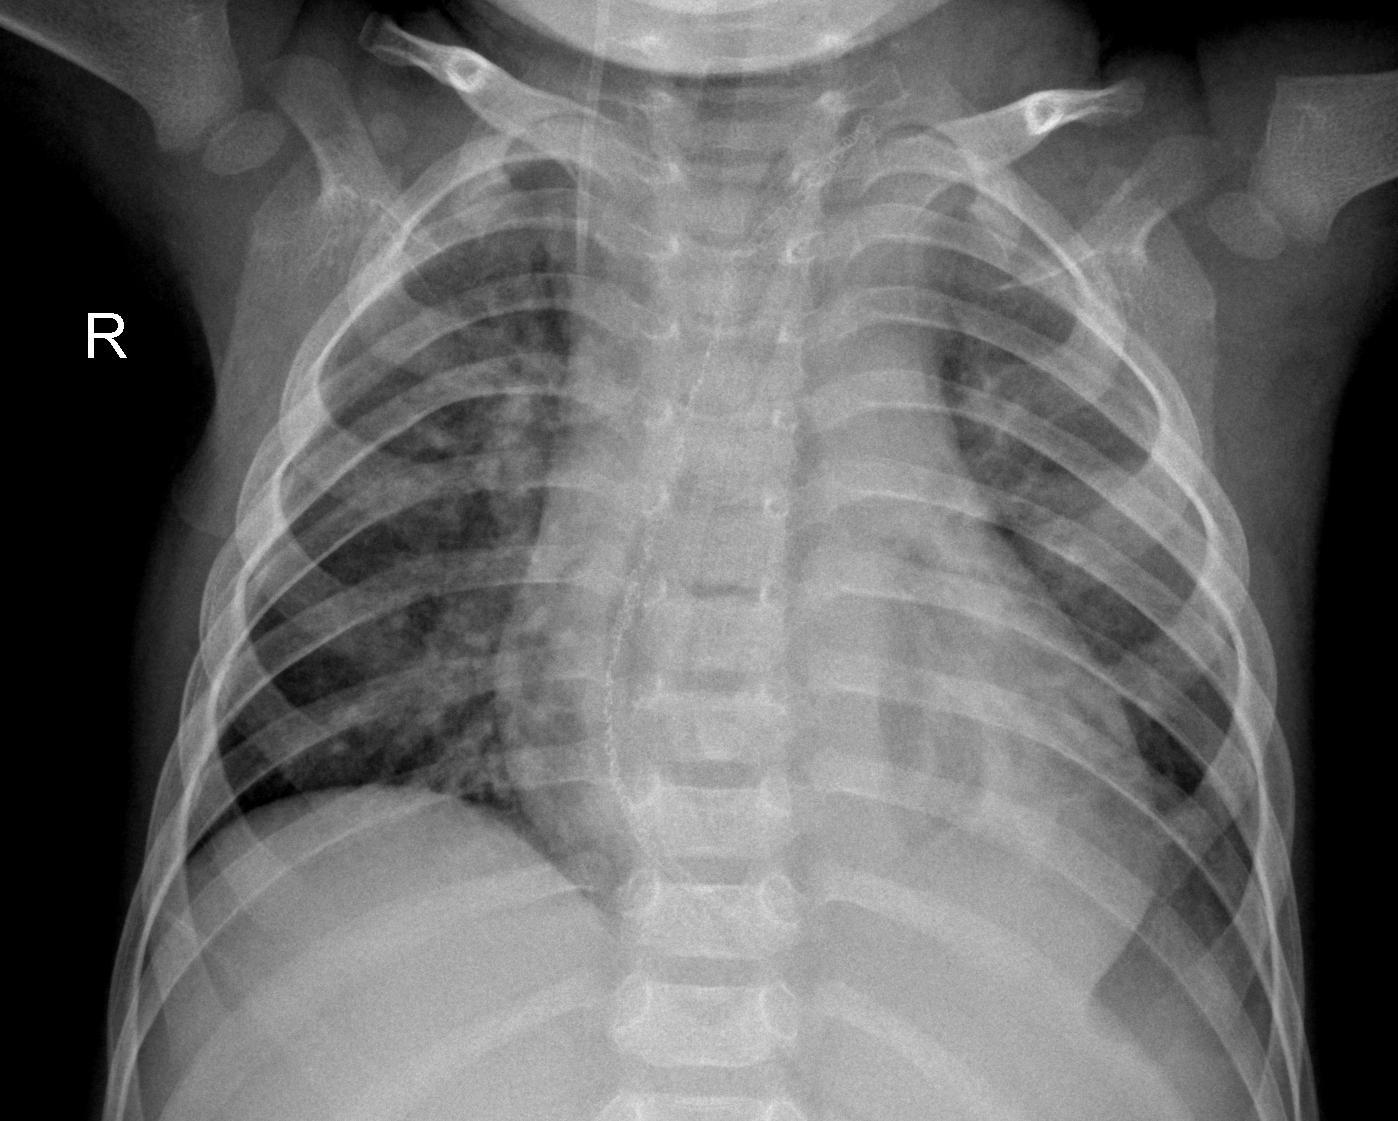
Diagnosis: PNEUMONIA